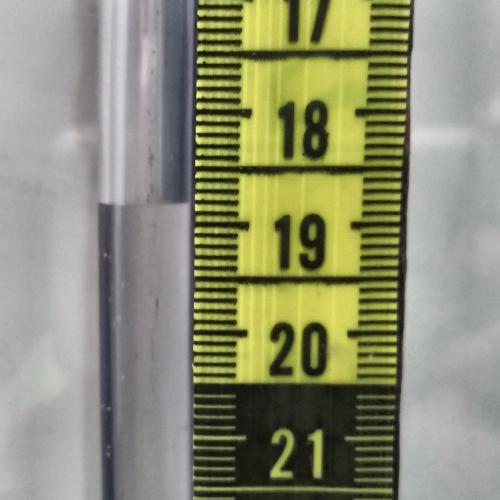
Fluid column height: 18.8 cm